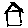
Label: house